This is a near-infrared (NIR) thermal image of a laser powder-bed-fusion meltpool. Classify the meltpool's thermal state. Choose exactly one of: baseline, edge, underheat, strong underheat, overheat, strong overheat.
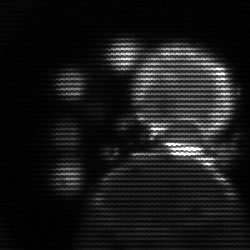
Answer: baseline